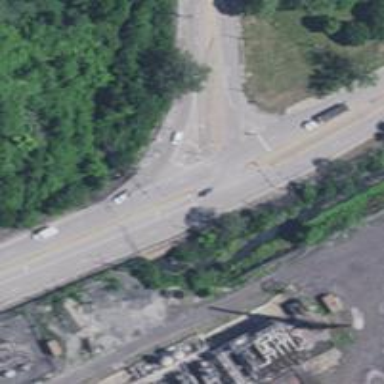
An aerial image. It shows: Abandoned railway adjacent to primary highway with asphalt surface.